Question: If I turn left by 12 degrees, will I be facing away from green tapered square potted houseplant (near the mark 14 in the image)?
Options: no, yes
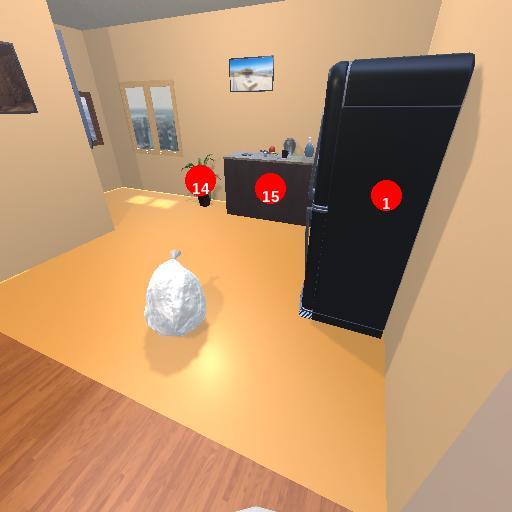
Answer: no